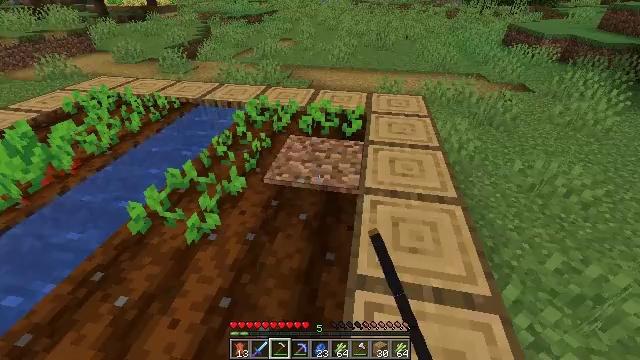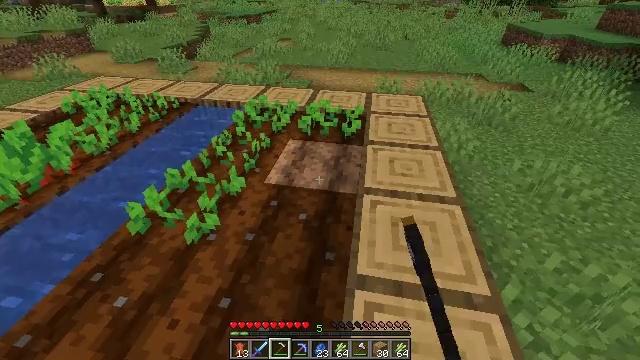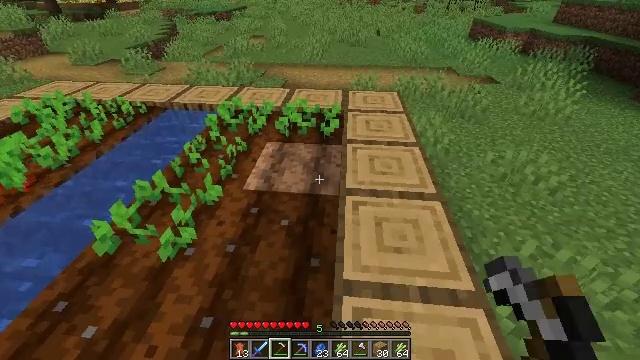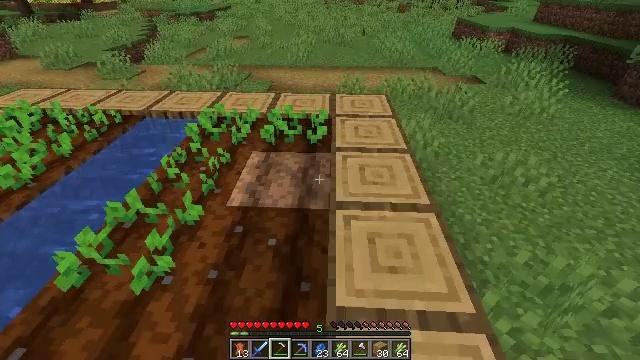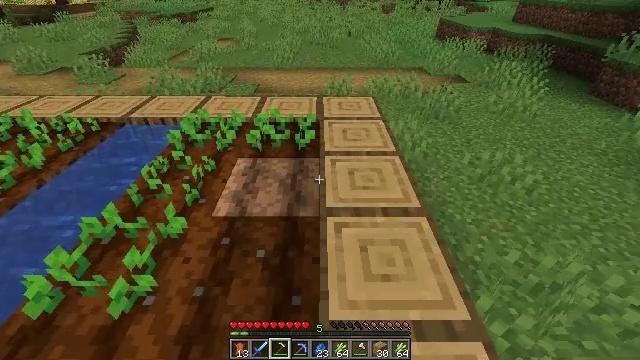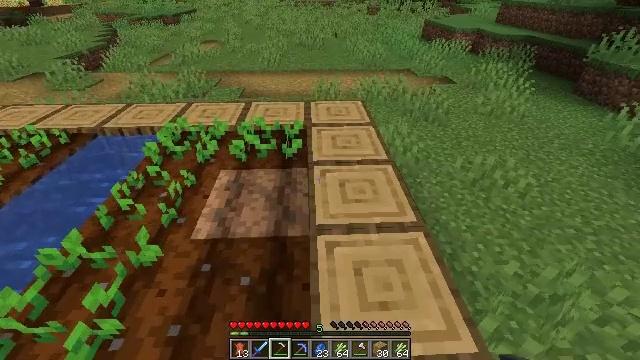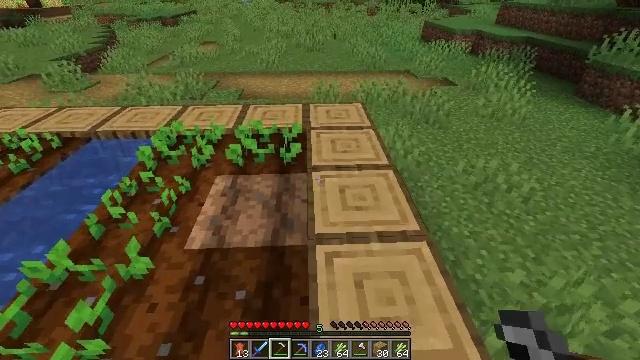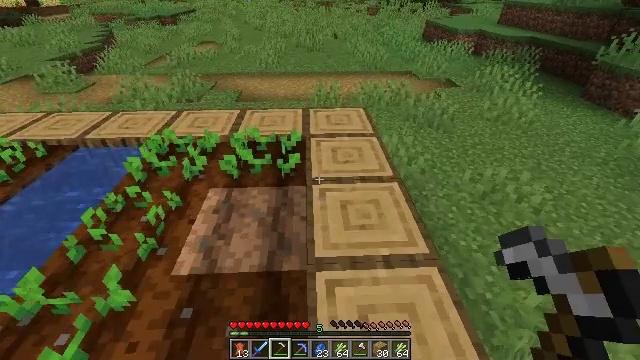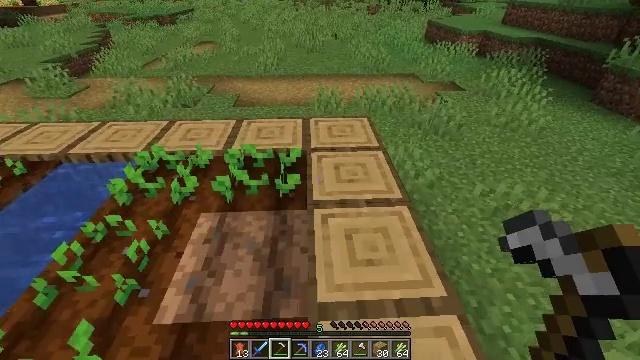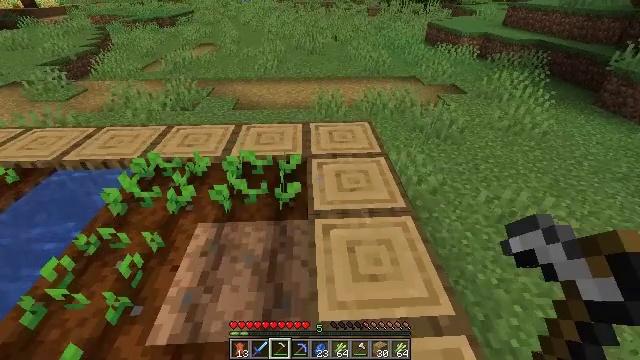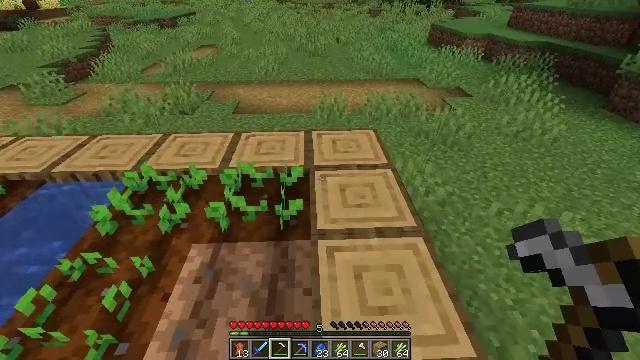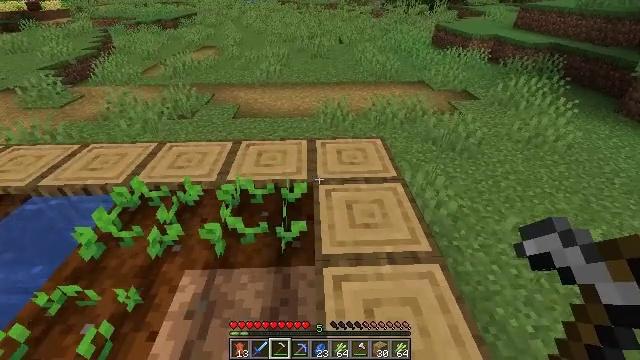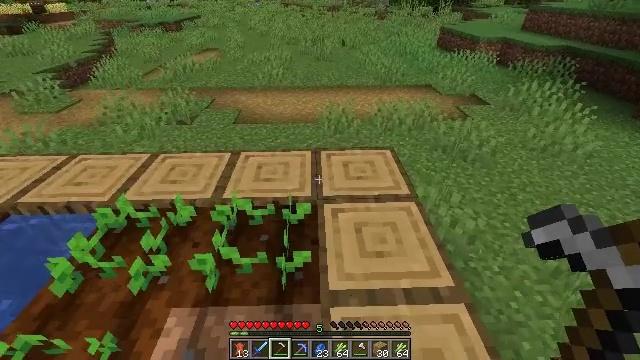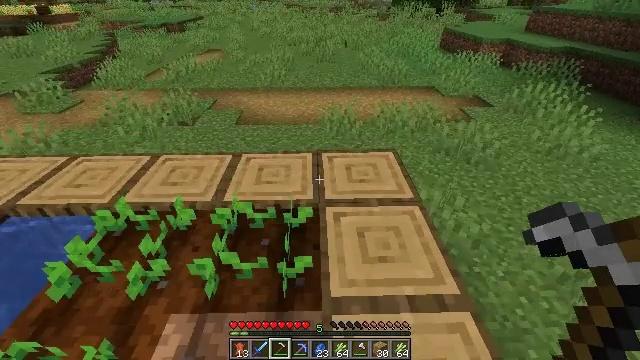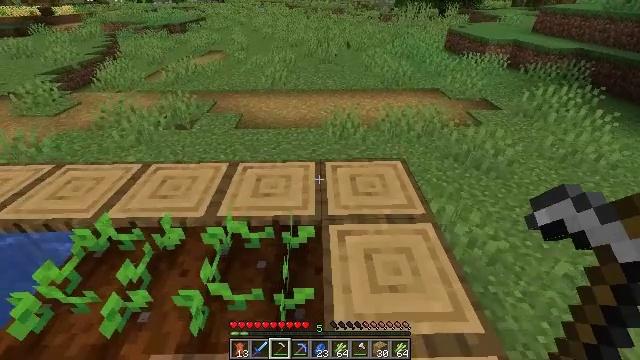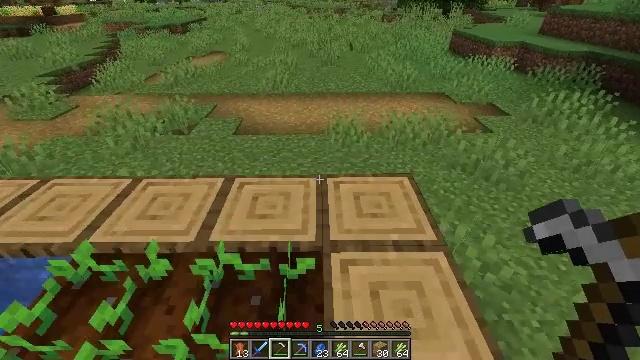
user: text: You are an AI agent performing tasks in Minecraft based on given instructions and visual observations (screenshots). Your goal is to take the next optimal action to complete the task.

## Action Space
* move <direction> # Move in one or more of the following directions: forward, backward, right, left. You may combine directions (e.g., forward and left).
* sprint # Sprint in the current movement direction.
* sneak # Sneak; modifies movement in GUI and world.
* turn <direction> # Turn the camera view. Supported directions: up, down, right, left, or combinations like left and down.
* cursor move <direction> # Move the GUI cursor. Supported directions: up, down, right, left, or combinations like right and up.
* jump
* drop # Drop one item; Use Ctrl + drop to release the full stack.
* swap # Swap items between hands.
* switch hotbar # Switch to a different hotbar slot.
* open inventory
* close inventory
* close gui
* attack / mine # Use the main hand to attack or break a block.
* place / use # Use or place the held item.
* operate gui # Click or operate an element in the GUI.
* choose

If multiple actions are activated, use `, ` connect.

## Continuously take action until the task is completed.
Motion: motion action
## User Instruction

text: Mine beetroots from the garden.
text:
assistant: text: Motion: no_op
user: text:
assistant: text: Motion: move forward, turn right
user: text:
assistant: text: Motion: move forward, turn right
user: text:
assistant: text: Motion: move forward, turn right
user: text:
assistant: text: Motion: move forward, turn right
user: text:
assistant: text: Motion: move forward
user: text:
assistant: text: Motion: move forward
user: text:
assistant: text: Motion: move forward
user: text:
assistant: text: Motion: move forward
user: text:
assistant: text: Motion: move forward
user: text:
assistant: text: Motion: move forward
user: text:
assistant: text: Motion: move forward
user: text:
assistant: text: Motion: move forward
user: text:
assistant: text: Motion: move forward
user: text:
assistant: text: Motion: move forward
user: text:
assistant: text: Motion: move forward
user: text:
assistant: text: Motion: move forward, turn left
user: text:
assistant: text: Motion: move forward, turn left
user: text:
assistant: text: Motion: move forward, turn left
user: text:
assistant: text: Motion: move forward, turn left
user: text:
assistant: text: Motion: move forward, turn left
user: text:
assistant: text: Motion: move forward, turn left
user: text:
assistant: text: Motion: move forward, turn left
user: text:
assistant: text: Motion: move forward, turn left
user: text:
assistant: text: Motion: move forward, turn left and up
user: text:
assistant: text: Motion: move forward, turn left and up
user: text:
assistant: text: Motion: move forward, turn left
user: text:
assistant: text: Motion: move forward, turn left
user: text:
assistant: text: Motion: move forward, turn left
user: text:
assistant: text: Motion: move forward, turn left